Group 1:
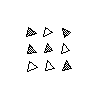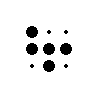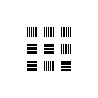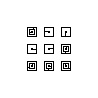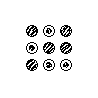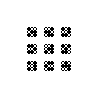
Group 2:
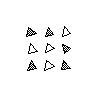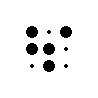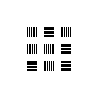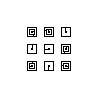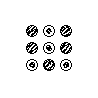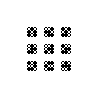
Rule separating the two groups: 3 in a row vs. not
Concepts: 3, three
Author: Jago Collins